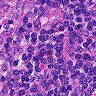
Metastatic tissue present: no